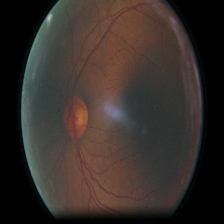
Diabetic retinopathy grade: Moderate